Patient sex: M
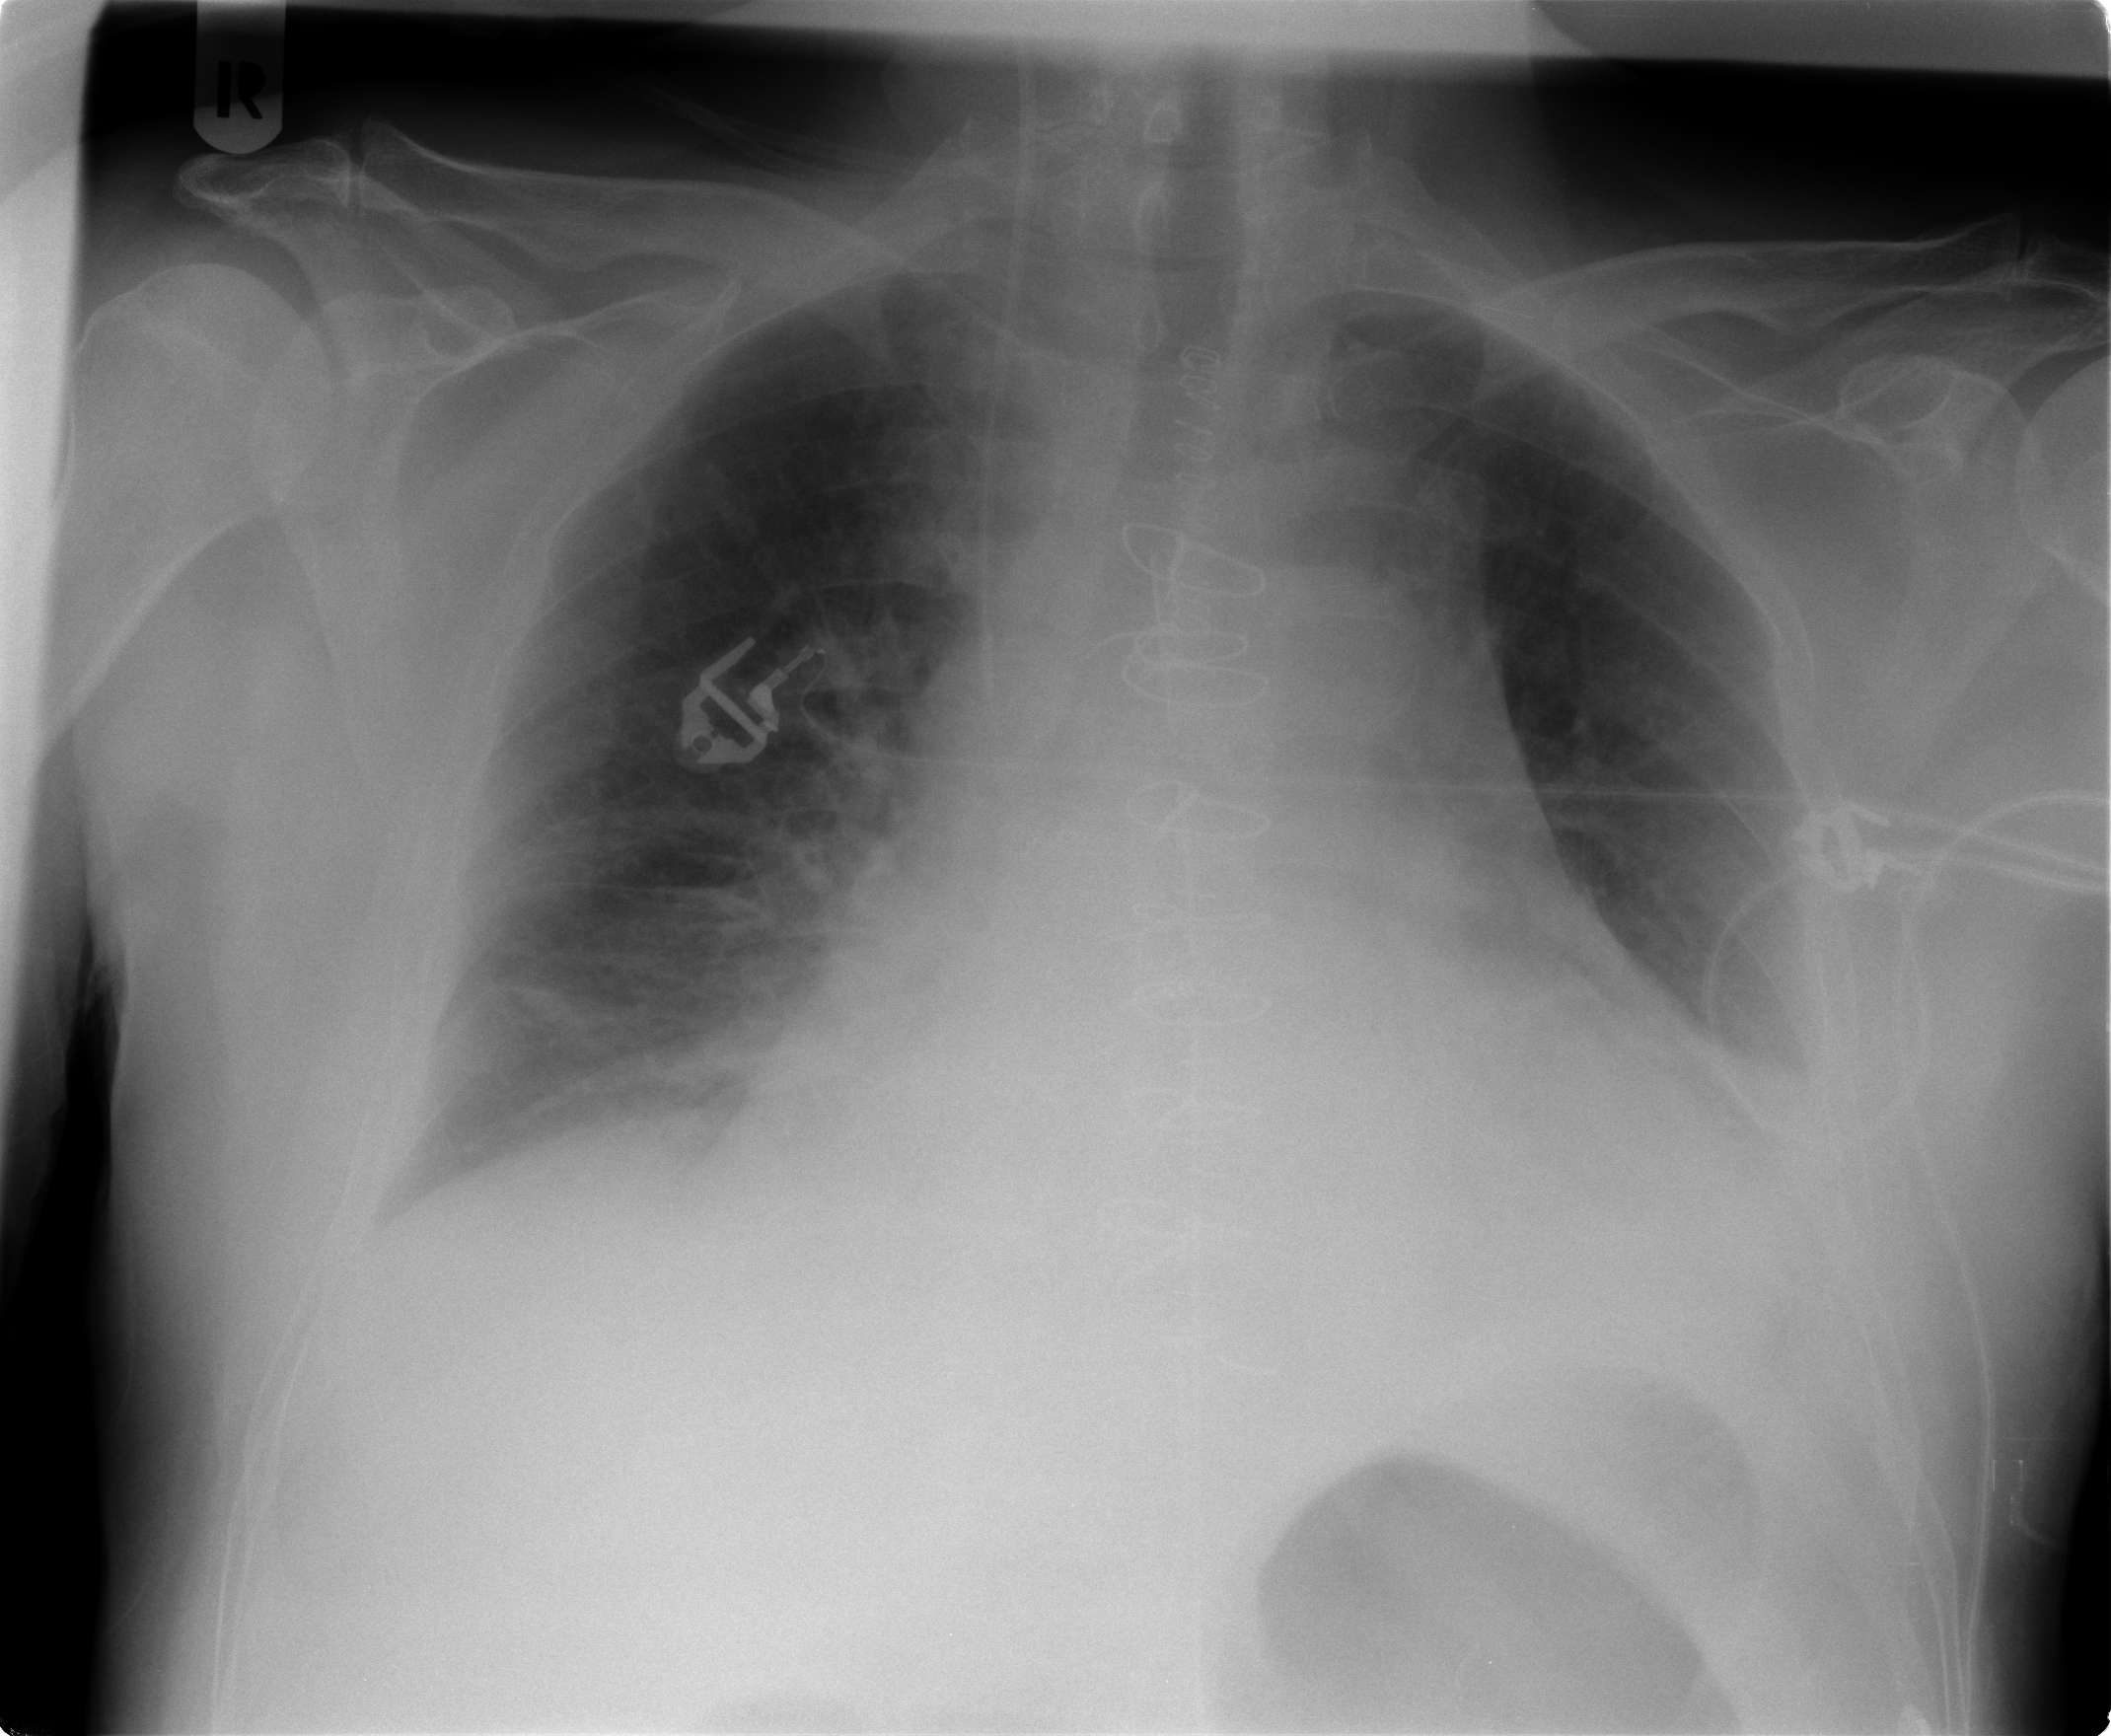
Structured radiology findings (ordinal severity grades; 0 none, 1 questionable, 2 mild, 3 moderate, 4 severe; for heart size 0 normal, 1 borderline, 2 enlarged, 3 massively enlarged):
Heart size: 2
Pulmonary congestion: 2
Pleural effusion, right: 0
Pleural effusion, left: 2
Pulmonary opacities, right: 0
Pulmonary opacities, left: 0
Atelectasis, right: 0
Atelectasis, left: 2